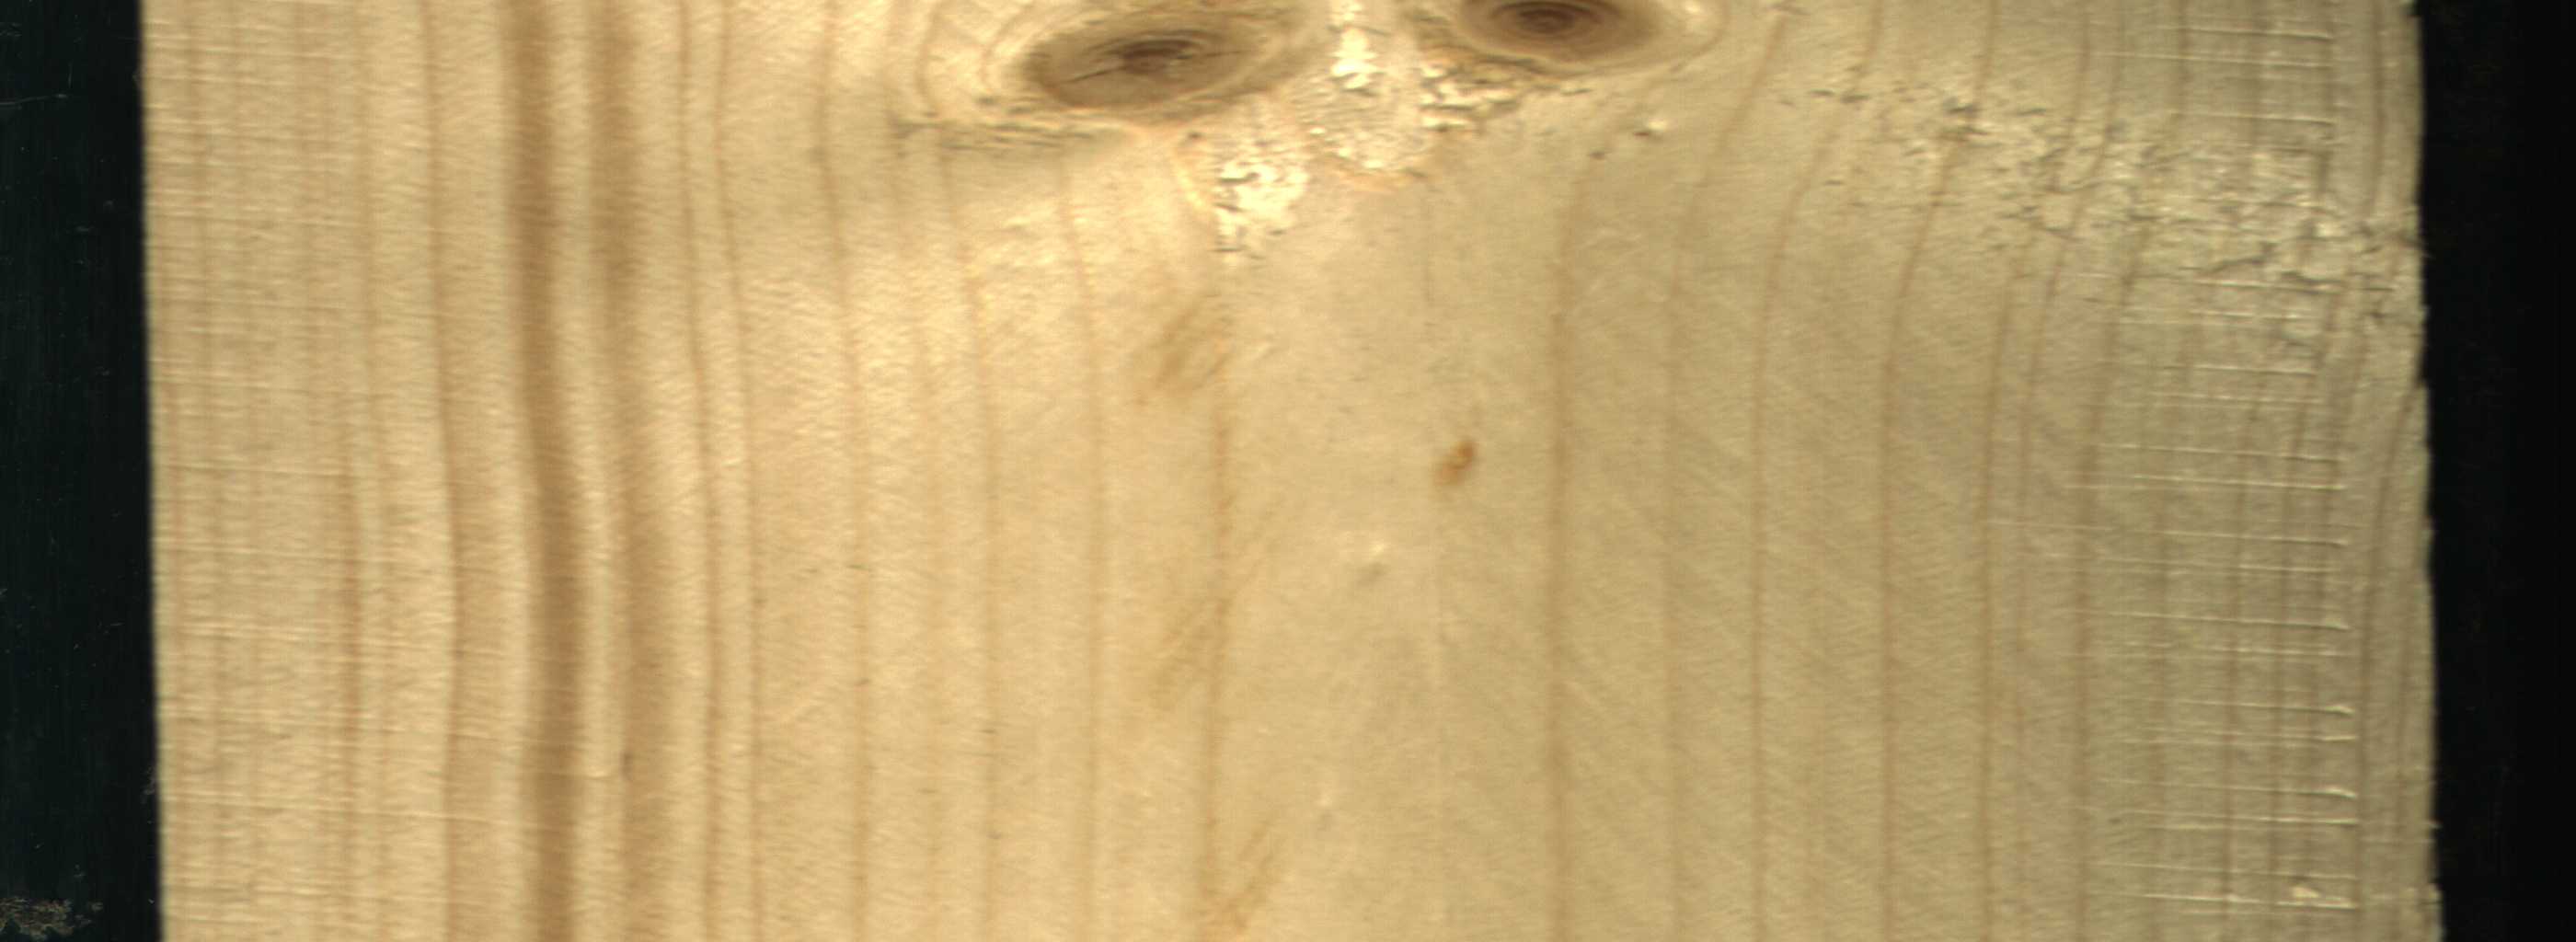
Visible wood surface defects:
Live_Knot
Live_Knot